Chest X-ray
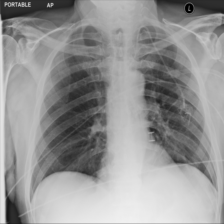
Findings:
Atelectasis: negative
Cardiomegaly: negative
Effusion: negative
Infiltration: negative
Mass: negative
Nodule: negative
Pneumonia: negative
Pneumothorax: negative
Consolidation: negative
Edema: negative
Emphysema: negative
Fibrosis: negative
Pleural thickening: negative
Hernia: negative